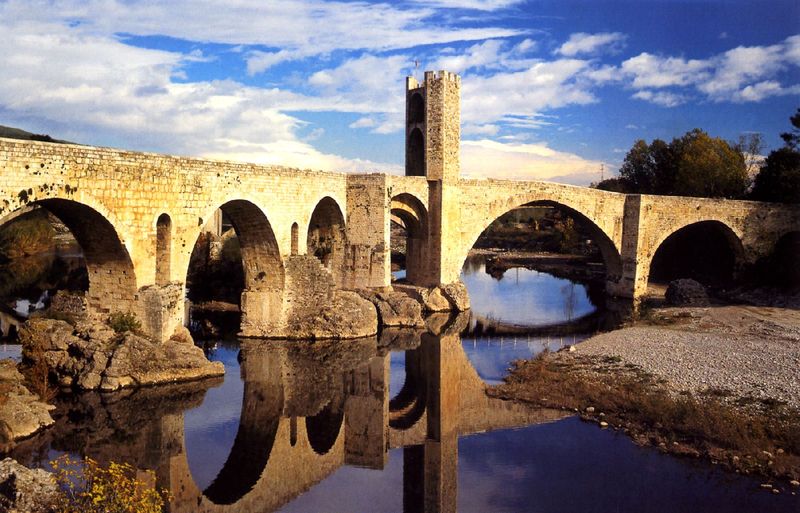
Titel: Romanische Brücke in Besalú, Katalanien
Standort: Besalú (EU - E - Katalonien)
Schlagwörter: baum, blau, blätter, felsen, gemälde, himmel, wasser, wolken, bäume, fluss, sand, ufer, licht, pfeiler, gras, weg, alt, sockel, stein, steine, spiegelung, brücke, büsche, sonne, pflanze, rund, turm, spanien, sommer, strand, bogen, mauer, ziegel, kies, geländer, glatt, still, zinnen, foto, fotografie, bögen, fugen, burg, eckig, steinbrücke, römer, antik, rundbögen, stadtmauer, aquädukt, fotographie, römisch, aquedukt, romanisch, gemauert, fotgrafie, computer, 1200, 1300, kiesbank, aqueduckt